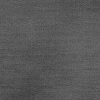
Atmospheric dust classification: dusty